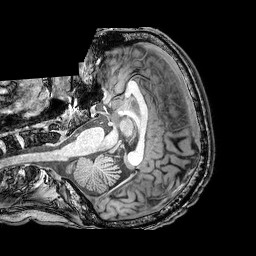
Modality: T1w
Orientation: axial
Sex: male
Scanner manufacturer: philips
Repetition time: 0.008096 s
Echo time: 0.0037 s